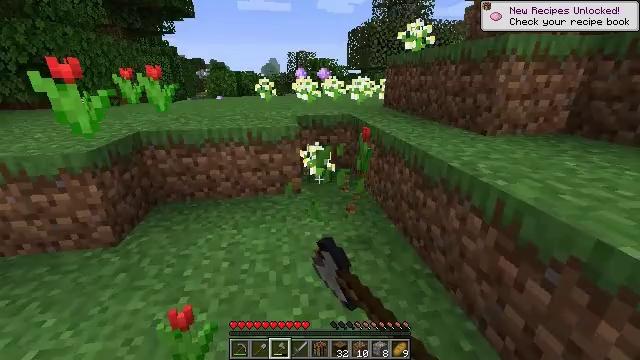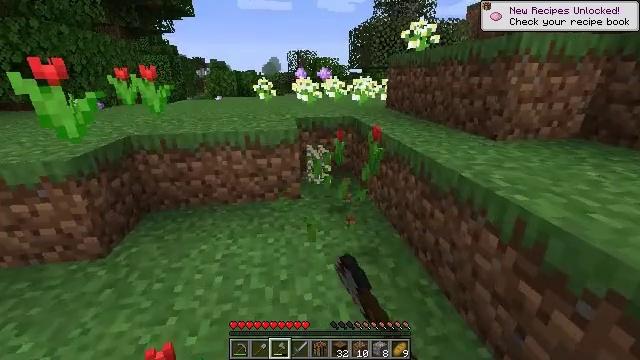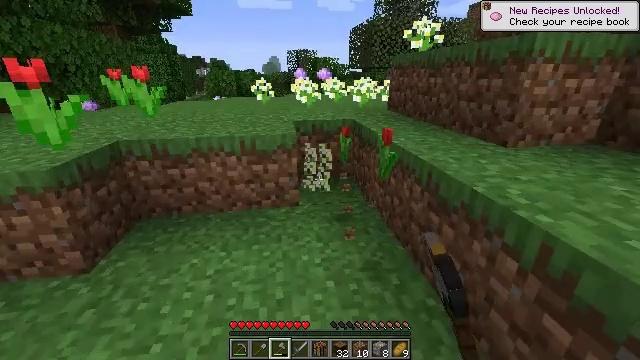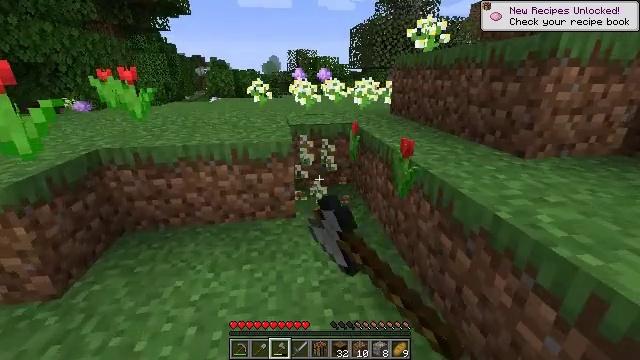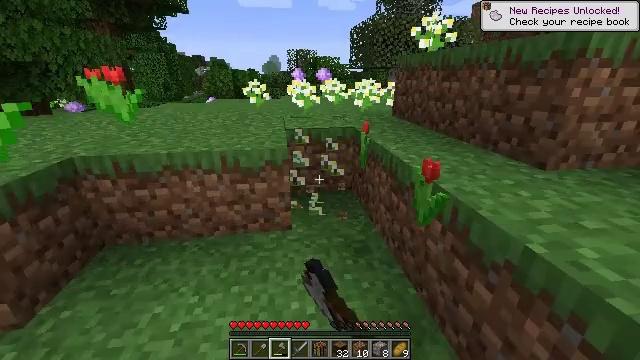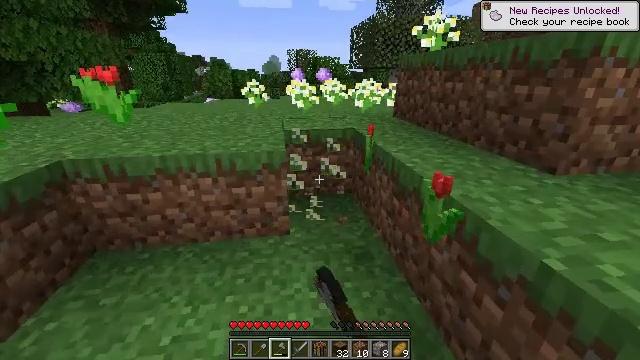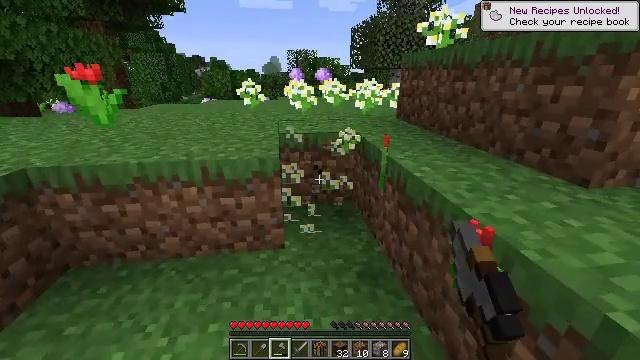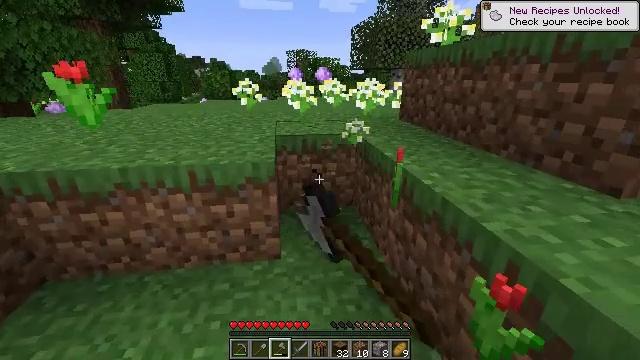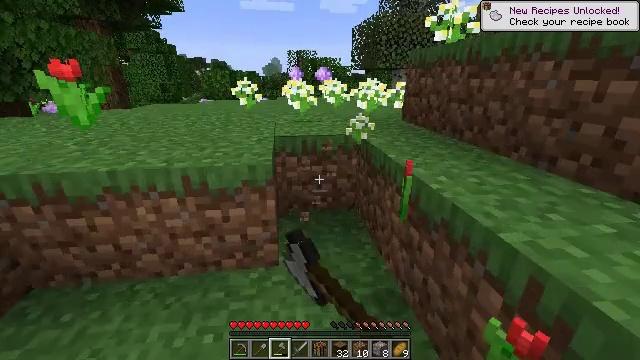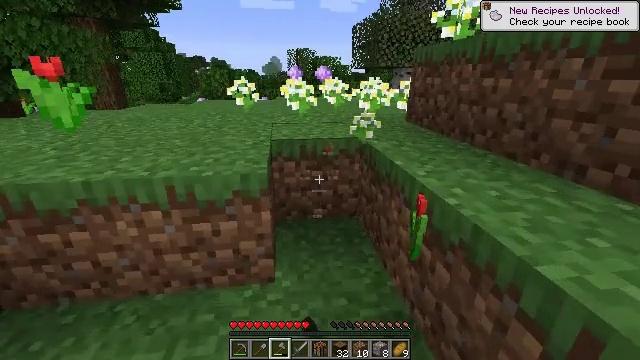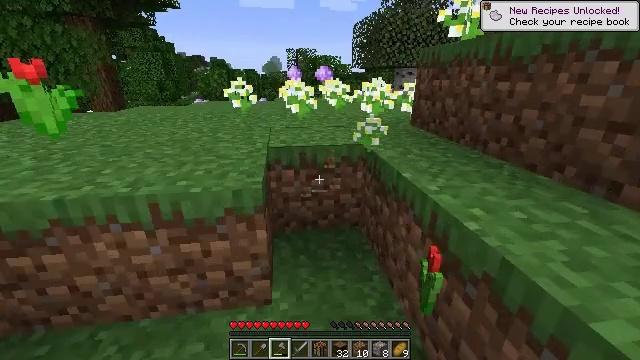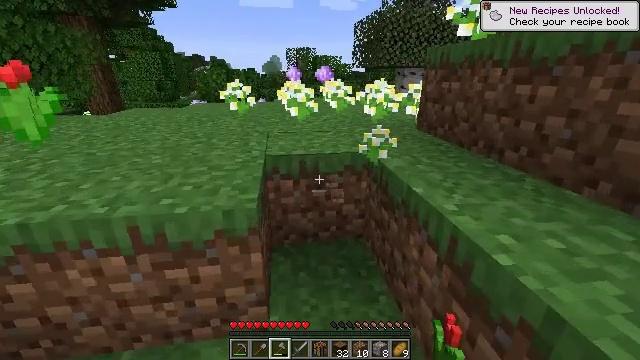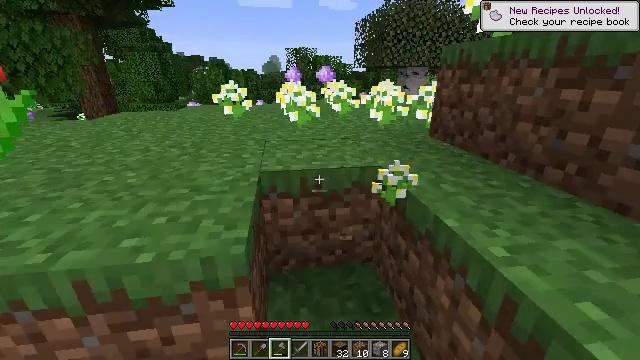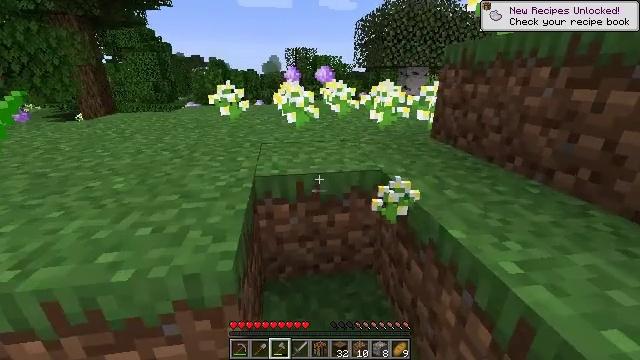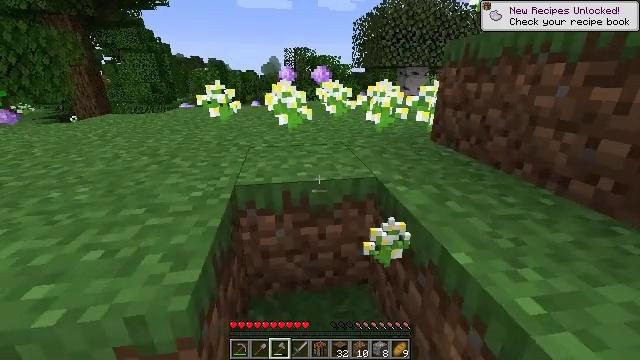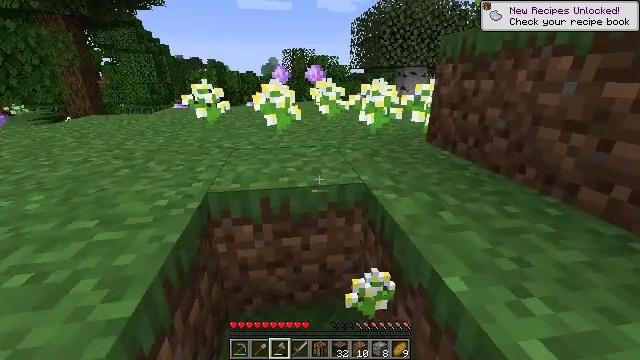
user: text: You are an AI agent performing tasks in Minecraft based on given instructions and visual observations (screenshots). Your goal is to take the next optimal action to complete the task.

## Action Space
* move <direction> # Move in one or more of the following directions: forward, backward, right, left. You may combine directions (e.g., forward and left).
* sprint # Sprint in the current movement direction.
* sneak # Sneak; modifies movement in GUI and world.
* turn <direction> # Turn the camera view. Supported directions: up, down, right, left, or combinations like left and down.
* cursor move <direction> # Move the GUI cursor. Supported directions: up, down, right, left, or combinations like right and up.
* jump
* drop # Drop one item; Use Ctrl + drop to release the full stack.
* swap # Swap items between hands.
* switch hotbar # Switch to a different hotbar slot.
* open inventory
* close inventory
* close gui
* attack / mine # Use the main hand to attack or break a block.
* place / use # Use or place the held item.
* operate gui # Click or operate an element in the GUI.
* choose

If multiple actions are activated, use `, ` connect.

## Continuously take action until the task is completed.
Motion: motion action
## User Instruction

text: Break the azure bluet to pick it up.
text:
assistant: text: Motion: move forward, attack / mine
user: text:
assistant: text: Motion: move forward, attack / mine
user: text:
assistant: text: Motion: move forward, attack / mine
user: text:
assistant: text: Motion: move forward, attack / mine
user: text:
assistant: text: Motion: move forward, attack / mine
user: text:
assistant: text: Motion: move forward, attack / mine
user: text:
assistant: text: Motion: move forward, attack / mine
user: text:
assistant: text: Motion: move forward
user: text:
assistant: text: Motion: move forward
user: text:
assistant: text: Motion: move forward
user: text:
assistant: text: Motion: move forward
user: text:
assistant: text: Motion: move forward
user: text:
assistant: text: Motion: move forward and move right
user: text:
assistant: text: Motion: move forward and move right
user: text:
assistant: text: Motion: move forward and move right
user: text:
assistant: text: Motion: move forward and move right
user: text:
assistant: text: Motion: move forward, turn left
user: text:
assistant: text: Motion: move forward, turn left
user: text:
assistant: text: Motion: move forward
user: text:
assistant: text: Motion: move forward
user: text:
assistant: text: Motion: move forward
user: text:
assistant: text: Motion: move forward
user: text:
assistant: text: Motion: move forward, jump
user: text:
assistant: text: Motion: move forward, jump
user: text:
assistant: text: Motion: move forward, jump
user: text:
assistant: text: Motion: move forward, turn down
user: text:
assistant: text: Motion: move forward
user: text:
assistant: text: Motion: move forward
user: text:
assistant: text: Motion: move forward
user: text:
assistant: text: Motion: move forward